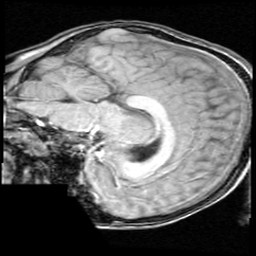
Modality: T1w
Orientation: sagittal
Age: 11
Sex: male
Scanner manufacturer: ge
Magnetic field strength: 1.5 T
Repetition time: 0.03333 s
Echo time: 0.008 s